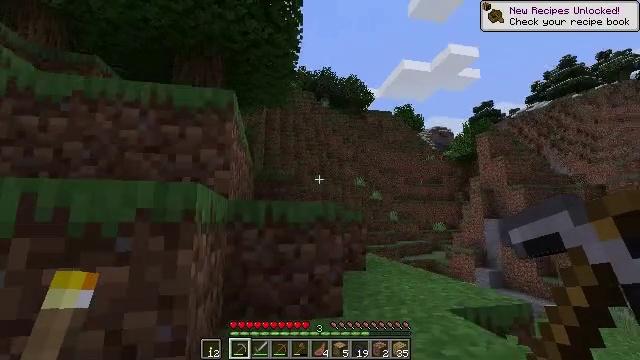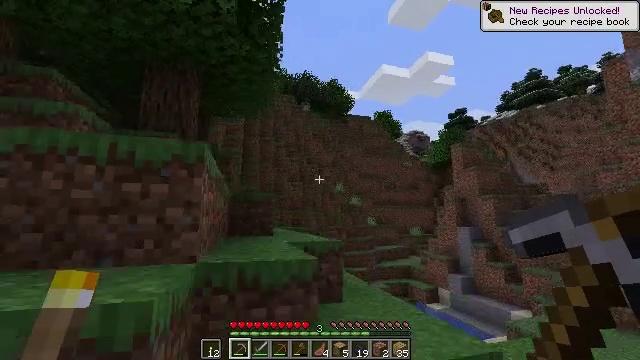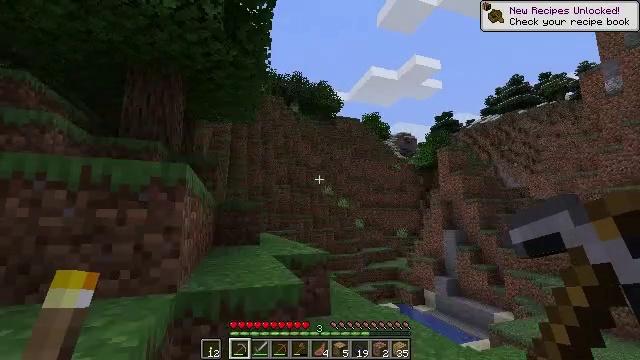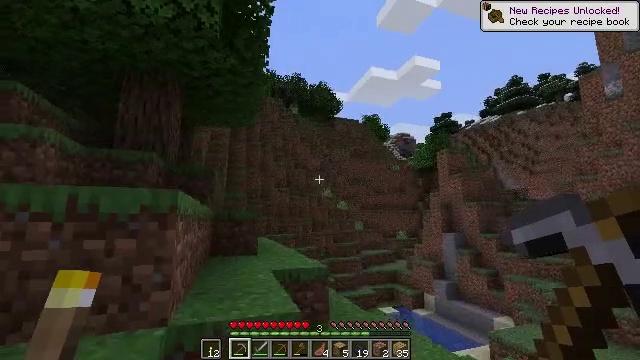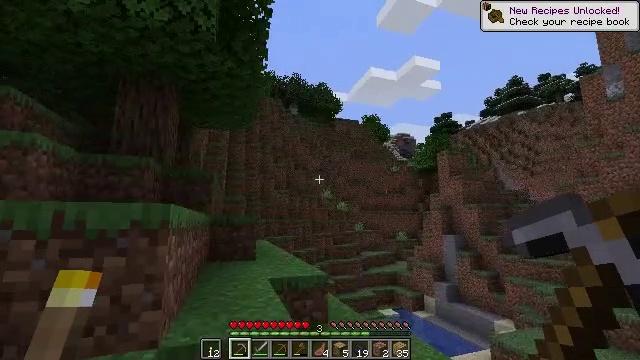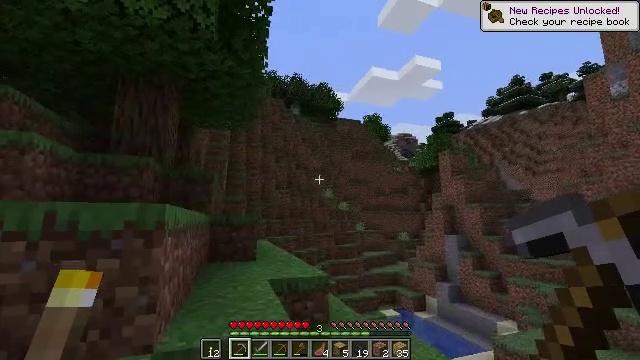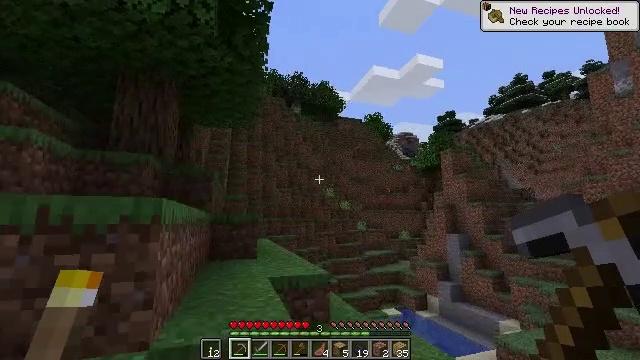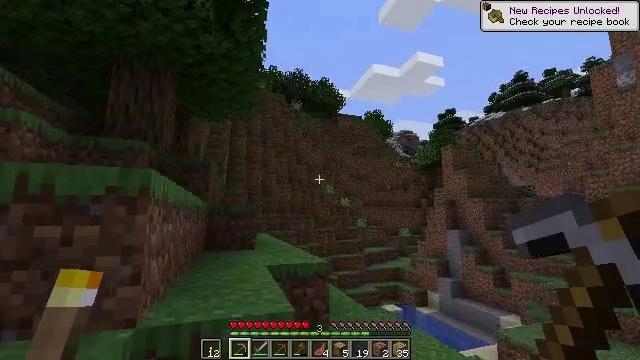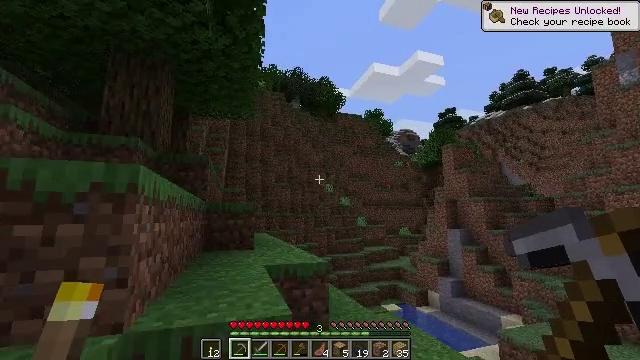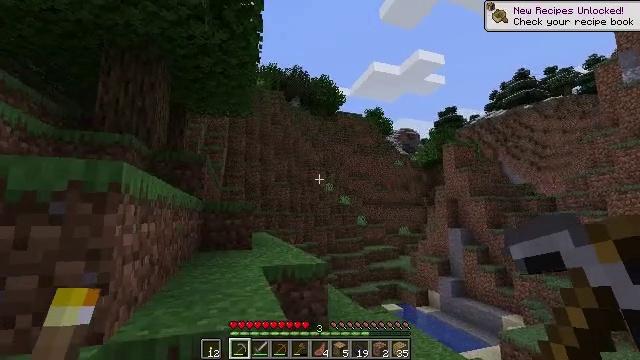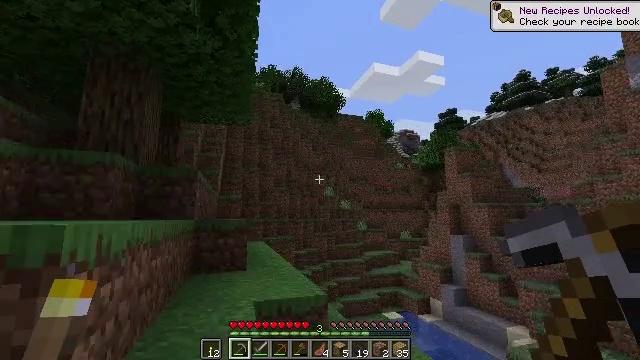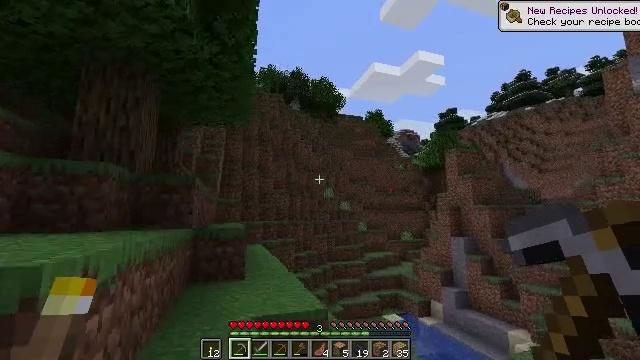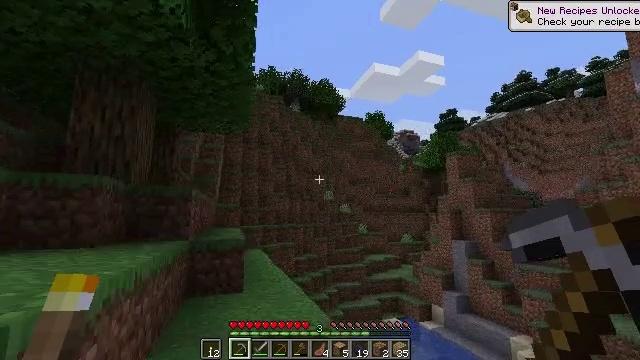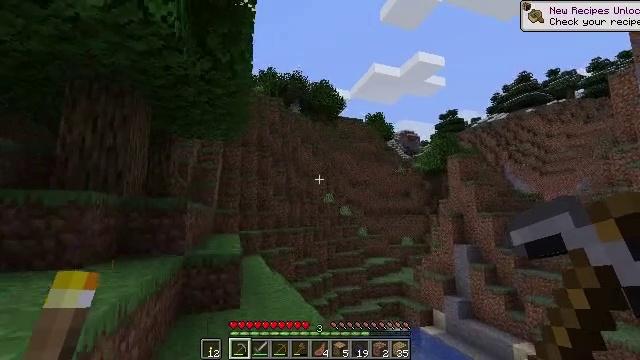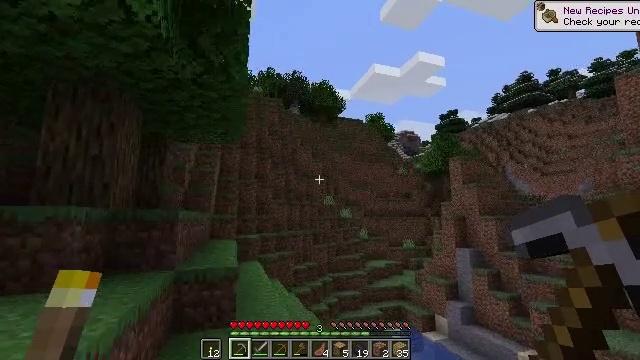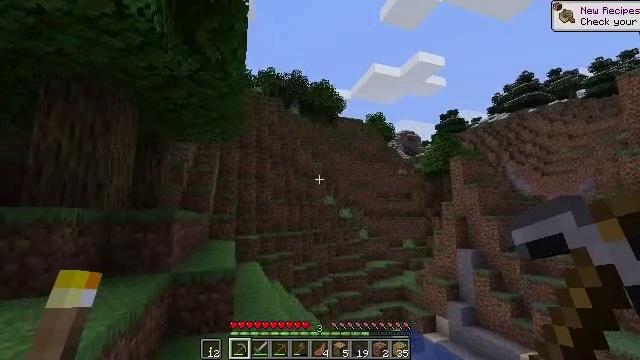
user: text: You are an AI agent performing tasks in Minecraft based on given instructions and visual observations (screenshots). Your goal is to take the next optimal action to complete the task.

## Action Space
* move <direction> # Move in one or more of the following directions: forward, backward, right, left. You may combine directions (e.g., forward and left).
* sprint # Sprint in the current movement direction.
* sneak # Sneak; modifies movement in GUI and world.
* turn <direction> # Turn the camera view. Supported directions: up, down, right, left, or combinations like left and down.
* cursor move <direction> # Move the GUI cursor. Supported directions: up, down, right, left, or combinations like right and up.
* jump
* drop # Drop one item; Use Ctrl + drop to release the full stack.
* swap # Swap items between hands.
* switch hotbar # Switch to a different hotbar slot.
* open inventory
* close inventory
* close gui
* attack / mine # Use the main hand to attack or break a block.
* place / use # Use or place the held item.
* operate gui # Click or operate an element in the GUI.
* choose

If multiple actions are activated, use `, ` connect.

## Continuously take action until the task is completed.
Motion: motion action
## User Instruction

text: Gather grass block for landscaping.
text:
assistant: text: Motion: move forward, turn right, jump
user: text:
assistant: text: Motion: move forward, turn right, jump
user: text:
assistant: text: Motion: move forward, jump
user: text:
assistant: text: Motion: move forward, jump
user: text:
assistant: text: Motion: move forward, jump
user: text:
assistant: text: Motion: move forward, jump
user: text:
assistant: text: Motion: move forward, jump
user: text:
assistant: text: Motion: move forward, jump
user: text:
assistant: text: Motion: move forward, jump
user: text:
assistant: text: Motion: move forward, jump
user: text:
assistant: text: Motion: move forward, jump
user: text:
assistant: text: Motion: move forward, jump
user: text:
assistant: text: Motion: move forward, jump
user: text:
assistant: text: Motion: move forward, jump
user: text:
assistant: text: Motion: move forward, jump
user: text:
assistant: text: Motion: move forward, jump
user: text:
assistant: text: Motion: move forward, jump
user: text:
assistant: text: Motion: move forward
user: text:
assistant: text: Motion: move forward
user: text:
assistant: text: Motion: move forward
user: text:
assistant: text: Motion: move forward
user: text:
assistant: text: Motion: move forward, turn left
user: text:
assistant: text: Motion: move forward, turn left
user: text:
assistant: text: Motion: move forward, turn left
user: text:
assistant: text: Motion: move forward, turn left and up
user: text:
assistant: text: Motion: move forward, jump
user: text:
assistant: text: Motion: move forward, jump
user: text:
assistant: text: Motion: move forward, jump
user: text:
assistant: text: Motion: move forward, jump
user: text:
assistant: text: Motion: move forward, jump